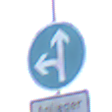
Verkehrszeichen: VorgeschriebeneFahrtrichtungGeradeausOderLinks
Zusatzzeichen unten: PersonengruppenFrei1
Umgebung: Outdoor, Nature
Tageszeit: SunriseSunset
Wetter: PartlyCloudy
Licht: Natural
Jahreszeit: NotSpecified
Kontrast: HighContrast